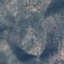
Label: HerbaceousVegetation